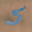
Label: 5